Question: I think I do not quite understand the concept of epsilon transitions
when determining the language of a non-deterministic automata.
For example in this automata:

The language is: 'A double sequence of 'a' or a double sequence of 'b' where there is a possibility of a 'baa' sequence'.
But, the word 'a' belongs to the automata too, doesn't it? (also the word 'b', and 'aaa' and so on...)
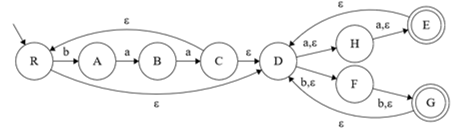
Answer: An is just a impromptu transition which doesn't consume any input.
When you are in a state which has outgoing it's like being in all of them until the automaton does something which is observable, from here the non determinism. The set of such states is the e-closure of a state.
According to the layout you can have an arbitrary amount of 'baa' prefixes followed by an arbitrary amount of of 'a's or 'b's. So:
- - - - - - - - -